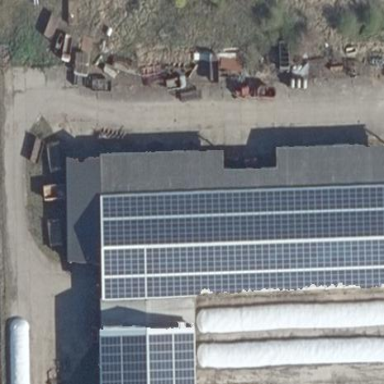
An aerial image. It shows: Small solar photovoltaic panel generator at farm auxiliary building.